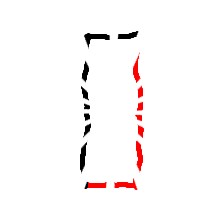
Shape: rectangle